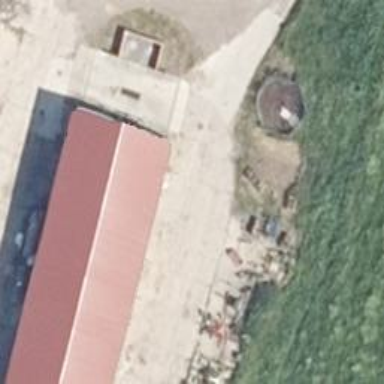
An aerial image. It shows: Warehouse building.